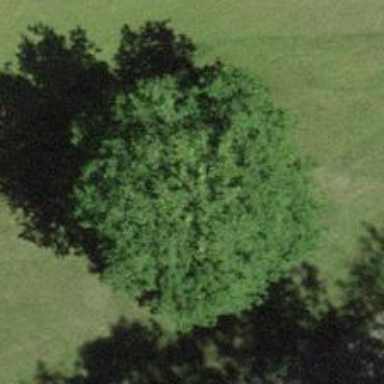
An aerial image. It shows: Urban tree with broadleaved evergreen leaves.